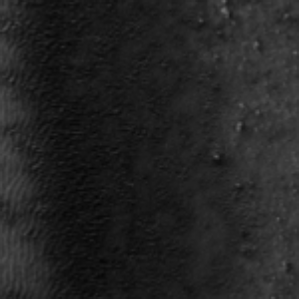
Label: frost